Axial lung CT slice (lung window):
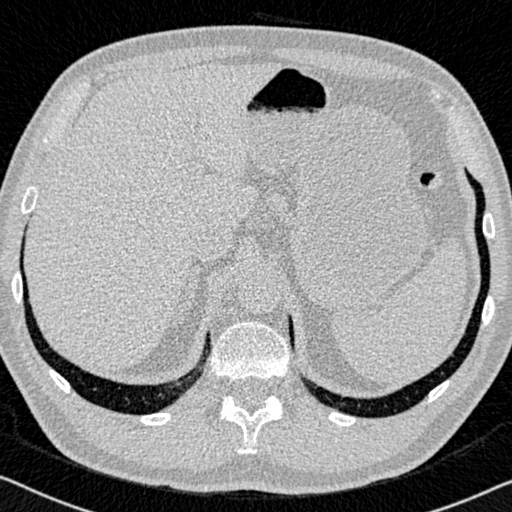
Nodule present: no